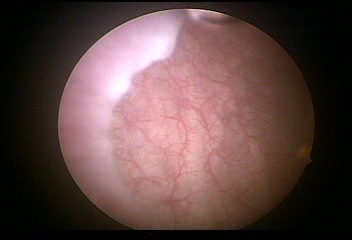
Modality: WLC
Class: Normal mucosa
Bladder cancer association: No